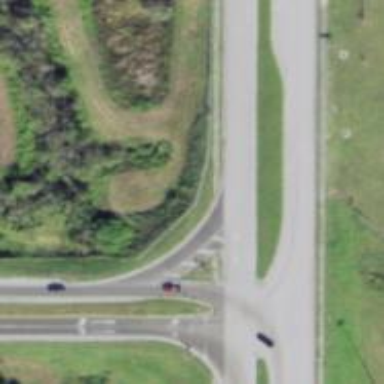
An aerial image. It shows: Unmarked crossing on the road.